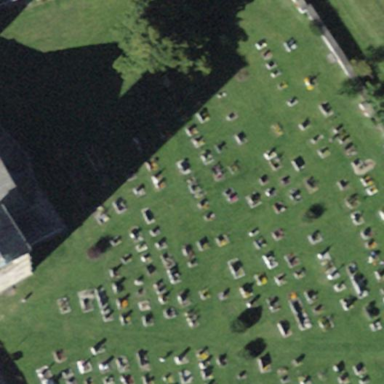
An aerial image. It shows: Graveyard.